Question: I have some trouble harmonizing the sizes of different elements of my plot. Specifically I want the size of an annotation to be the same as the size of the title of the y-axis.
The following code results in different sizes however:
'''
library(ggplot2)
test_data <- data.frame(x = c(1), y = c(1))
ggplot(test_data) +
geom_point(aes(x = x, y = y)) +
theme_bw(base_size = 14) +
annotate("text", label = "A", x = 0.975, y = 1.025, size = unit(14, "pt")) +
ylab("Why not the same size?") +
theme(axis.title.y = element_text(size = unit(14, "pt")))
'''

What gives?
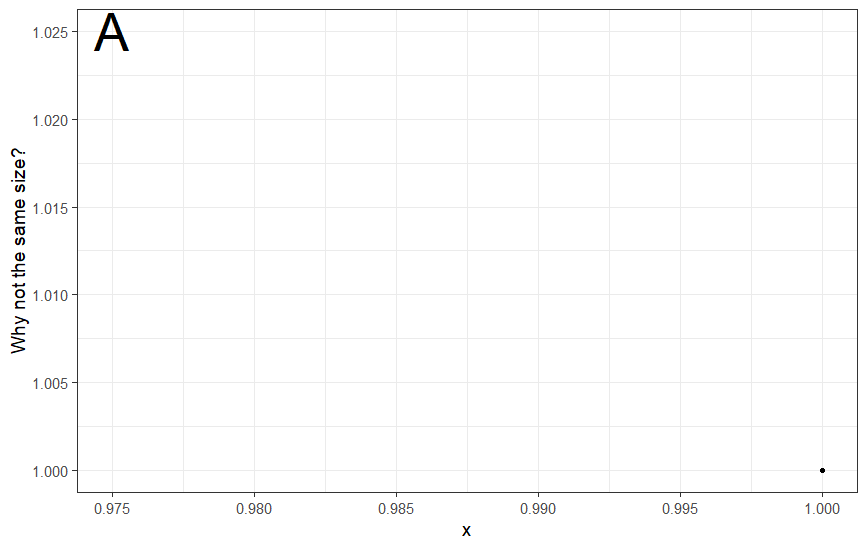
Answer: 'annotate' effectively just creates a new 'geom_text' layer. If you look inside the source code of 'GeomText$draw_panel' you will see that the text drawn in a 'geom_text' layer is ultimately drawn by 'grid::textGrob', and its font size is determined by the expression:
'''
fontsize = data$size * .pt
'''
where we can see the 'size' parameter is automatically upscaled by the (hidden) global variable '.pt'. You can see the value of '.pt' if you type in your console:
'''
.pt
#> [1] 2.845276
'''
For some reason this scaling is not applied to the 'size' parameter in 'element_text', even though 'element_text' ultimately also uses 'grid::textGrob' (via 'ggplot2:::title_spec'). There's probably a good reason for this that I'm just not aware of.
Anyway, the bottom line is that if you want the size of a 'geom_text' (or, by extension, an 'annotation("text")' ) to match the size of an 'element_text', you, either divide the annotation's size by '.pt' or multiply the 'element_text' size by '.pt':
'''
library(ggplot2)
test_data <- data.frame(x = c(1), y = c(1))
ggplot(test_data) +
geom_point(aes(x = x, y = y)) +
theme_bw(base_size = 14) +
annotate("text", label = "Now the same size", x = 0.975, y = 1,
angle = 90, size = 14/.pt) +
ylab("Now the same size") +
theme(axis.title.y = element_text(size = 14))
'''

<URL>